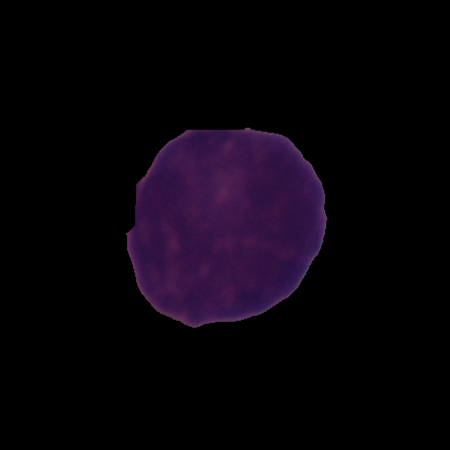
Label: cancer